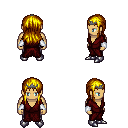
a pixel art fantasy rpg character, male body template, human, tanned skin, red robe, metal pants, blonde unkempt hairstyle, iron tiara, white cloth bracers, metal boots, four views (front, back, left, right), 2x2 character sprite sheet, small pixel art, hard edges, no anti-aliasing